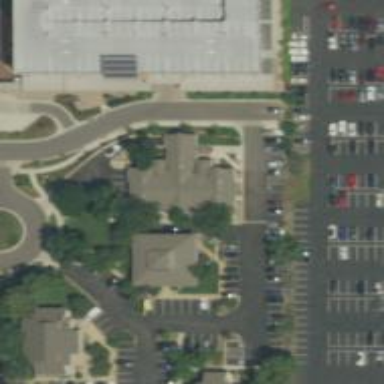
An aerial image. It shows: Healthcare clinic.